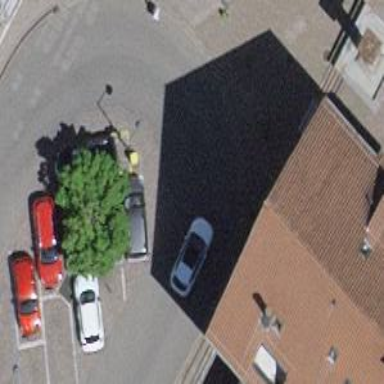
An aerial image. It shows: Car sharing facility.